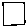
Label: square